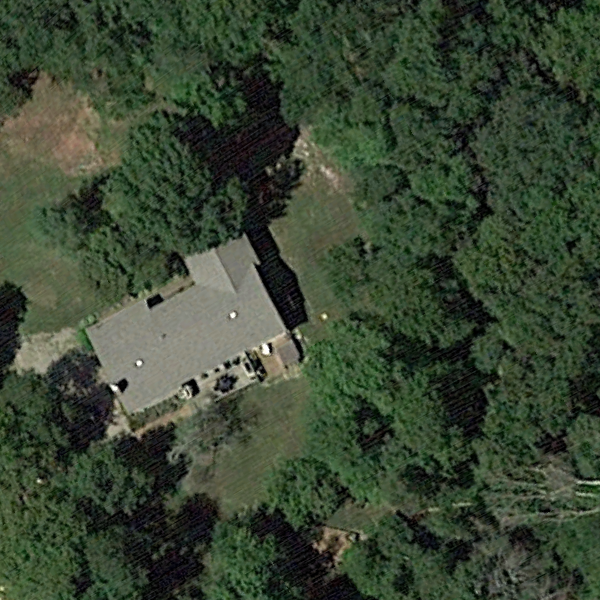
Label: SparseResidential